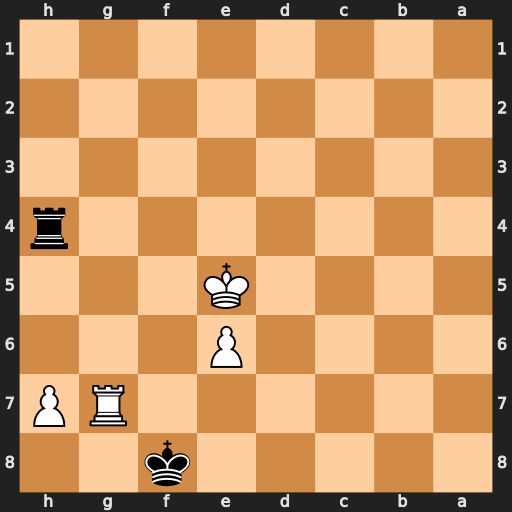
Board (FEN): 5k2/6RP/4P3/4K3/7r/8/8/8
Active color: b
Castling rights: -
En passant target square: -
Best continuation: Kxg7 e7 Kf7